Aerial crown-view tile of a tropical tree (Barro Colorado Island, Panama), acquired 20250715:
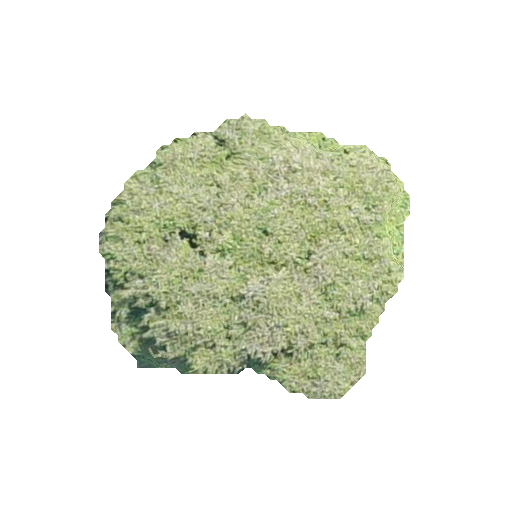
Species: Quararibea asterolepis
GBIF accepted scientific name: Quararibea asterolepis
Crown area: 97.184 m²